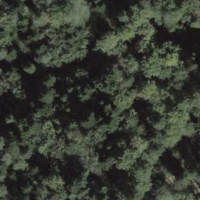
EUNIS habitat code: 41
Species observed at this site:
Neottia nidus-avis
Prunella vulgaris
Rosa pendulina